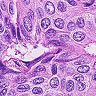
Metastatic tissue present: yes